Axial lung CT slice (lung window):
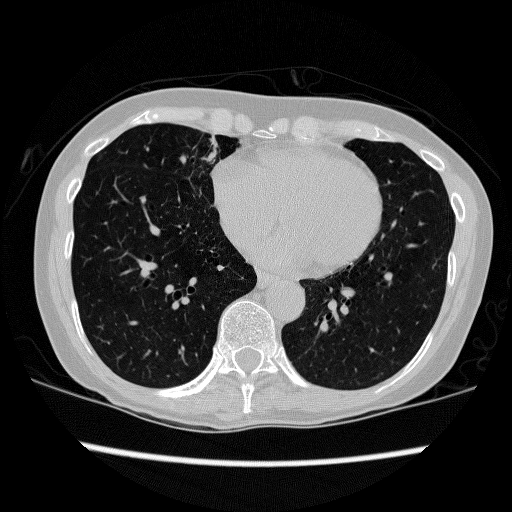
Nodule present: no